Field crop: tomato
Growth stage: 2
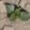
Species: solanum